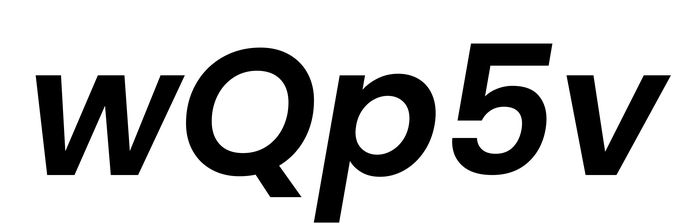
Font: Poppins-SemiBoldItalic